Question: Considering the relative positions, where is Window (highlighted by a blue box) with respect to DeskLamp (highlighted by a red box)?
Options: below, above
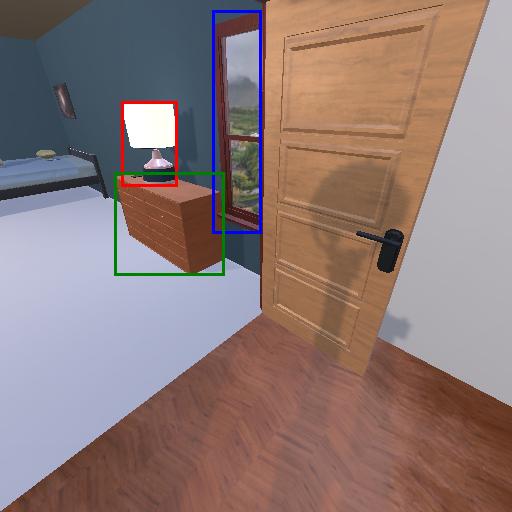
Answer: below